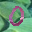
Label: 0